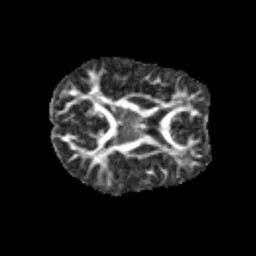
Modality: FA
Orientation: axial
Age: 11
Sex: male
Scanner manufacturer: siemens
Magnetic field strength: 3 T
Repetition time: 3.8 s
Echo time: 0.07 s